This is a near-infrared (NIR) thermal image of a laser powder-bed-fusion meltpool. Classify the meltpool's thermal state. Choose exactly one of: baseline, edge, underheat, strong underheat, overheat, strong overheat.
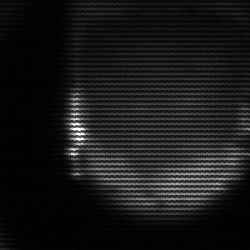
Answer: edge